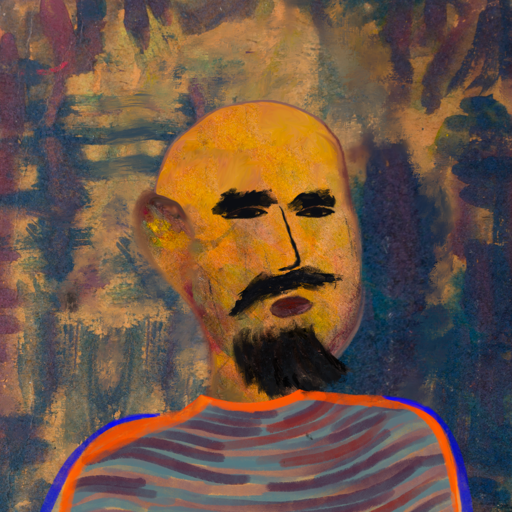
Background: InTheSun, Head And Neck Side: Gypsy_Mother, Face Side: Mosgoul, Bust: Experience, Hair Side: Blank, Head Accessory: Blank, Second Necklace: Blank, Necklace: Blank, Baby: Blank